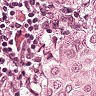
Metastatic tissue present: yes